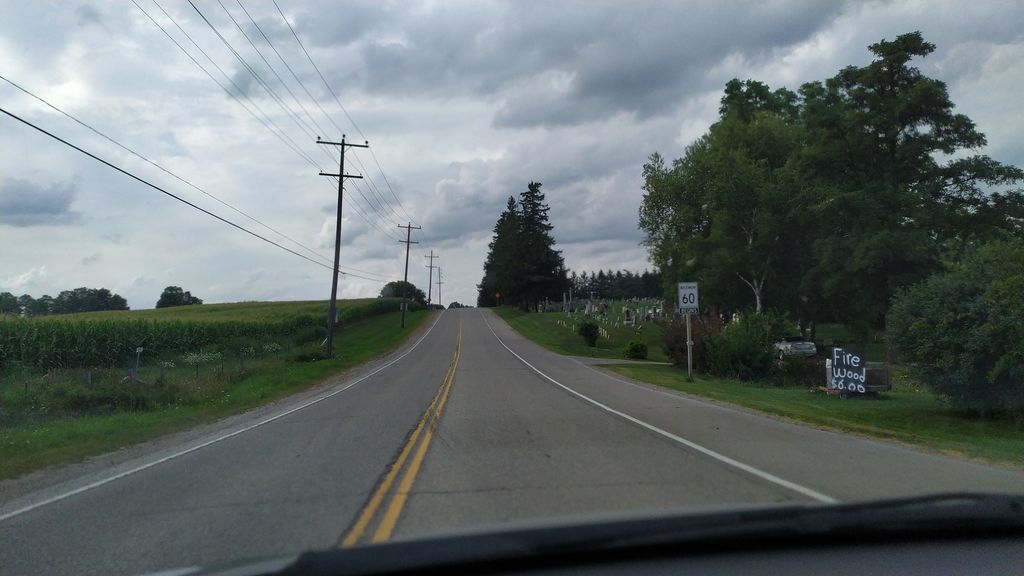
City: kitchener-waterloo